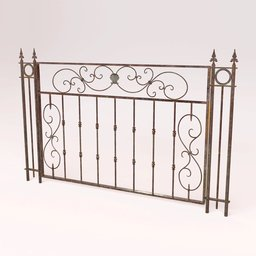
Label: architecture